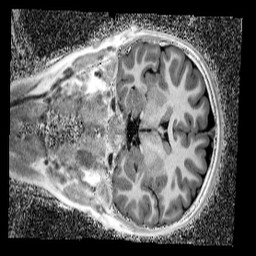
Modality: UNIT1_denoised
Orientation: coronal
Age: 9
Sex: female
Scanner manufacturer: siemens
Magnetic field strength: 3 T
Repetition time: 4 s
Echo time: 0.00299 s